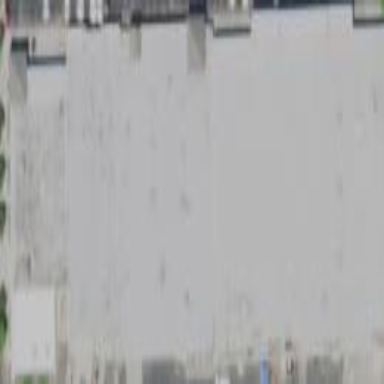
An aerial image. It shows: Mall building.